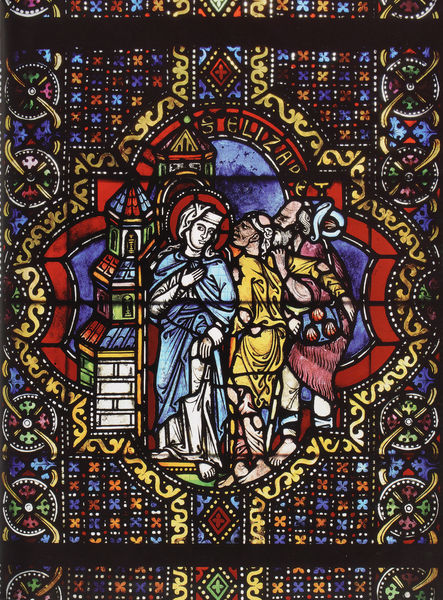
Titel: Fenster der Elisabethkirche in Marburg
Standort: Verwendungsort: Marburg, Elisabethkirche (EU - D - H)
Institution: Marburg, Elisabethkirche
Schlagwörter: blau, weiß, bunt, fenster, glas, männer, gebäude, rot, ornament, kirche, personen, turm, schrift, barfuß, bleiglas, buntglas, christlich, wanderer, heiliger, elisabeth, heilige, stecken, aureole, kirchenfenster, tuniken, musterband, chistlich